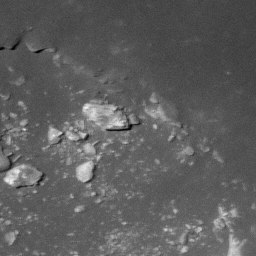
Pit: Copernicus LB2
Host crater: Copernicus
Host type: impact_melt
Lunar coordinates: latitude 10.059, longitude 339.804